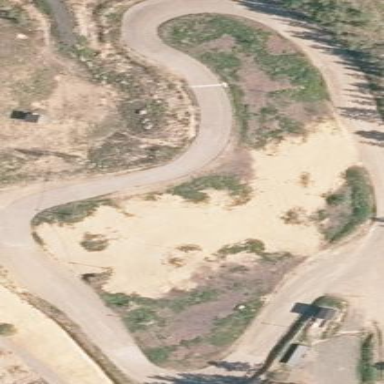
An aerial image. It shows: Motor raceway with gravel surface.